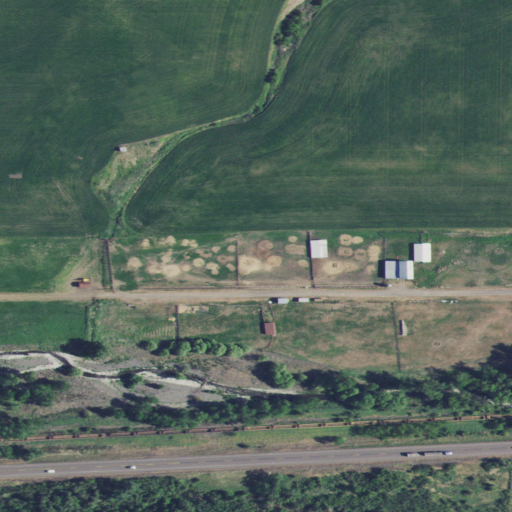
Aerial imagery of valley in Idaho named Half Moon Draw containing cultivated crops, grassland, open development, woody wetlands, low intensity development, medium intensity development, shrub, and evergreen forest